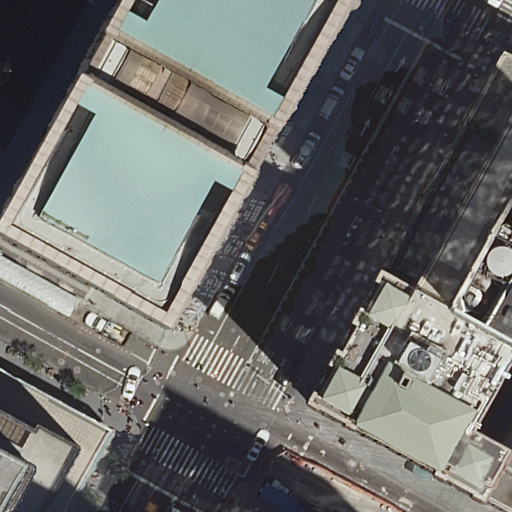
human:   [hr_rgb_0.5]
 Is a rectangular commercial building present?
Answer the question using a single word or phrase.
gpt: yes

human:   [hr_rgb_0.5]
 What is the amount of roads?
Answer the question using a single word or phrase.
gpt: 4

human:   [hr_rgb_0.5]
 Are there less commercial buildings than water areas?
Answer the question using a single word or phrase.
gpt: no

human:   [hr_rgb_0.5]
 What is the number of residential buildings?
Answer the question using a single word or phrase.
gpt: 4

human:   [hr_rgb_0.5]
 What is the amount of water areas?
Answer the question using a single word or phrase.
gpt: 0

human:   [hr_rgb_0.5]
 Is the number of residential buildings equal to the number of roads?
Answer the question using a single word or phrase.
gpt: yes

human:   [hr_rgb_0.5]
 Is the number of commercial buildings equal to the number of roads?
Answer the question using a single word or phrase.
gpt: no

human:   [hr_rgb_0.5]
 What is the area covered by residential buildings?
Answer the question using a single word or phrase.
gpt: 3579m2

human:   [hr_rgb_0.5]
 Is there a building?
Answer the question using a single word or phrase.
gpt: yes

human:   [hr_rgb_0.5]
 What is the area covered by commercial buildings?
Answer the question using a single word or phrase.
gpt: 1m2

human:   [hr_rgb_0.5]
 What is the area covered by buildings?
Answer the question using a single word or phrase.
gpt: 3580m2

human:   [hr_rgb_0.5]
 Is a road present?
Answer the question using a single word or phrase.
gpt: yes

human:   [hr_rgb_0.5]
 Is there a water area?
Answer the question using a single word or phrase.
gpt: no

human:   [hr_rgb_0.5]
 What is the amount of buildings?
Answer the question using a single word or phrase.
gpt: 5

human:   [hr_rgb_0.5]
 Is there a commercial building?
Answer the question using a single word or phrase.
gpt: yes

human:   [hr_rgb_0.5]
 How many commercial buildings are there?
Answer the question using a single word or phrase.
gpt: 1

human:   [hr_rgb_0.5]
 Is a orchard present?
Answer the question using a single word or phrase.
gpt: no

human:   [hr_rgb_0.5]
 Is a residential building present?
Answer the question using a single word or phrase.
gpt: yes

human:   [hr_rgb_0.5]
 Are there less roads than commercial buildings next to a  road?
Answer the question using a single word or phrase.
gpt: no

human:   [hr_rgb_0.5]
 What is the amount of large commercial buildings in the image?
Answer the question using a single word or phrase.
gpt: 0

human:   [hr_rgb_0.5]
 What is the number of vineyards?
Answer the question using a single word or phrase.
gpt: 0

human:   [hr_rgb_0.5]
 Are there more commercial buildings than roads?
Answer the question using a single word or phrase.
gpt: no

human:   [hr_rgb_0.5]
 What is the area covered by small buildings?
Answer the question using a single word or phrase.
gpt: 4m2

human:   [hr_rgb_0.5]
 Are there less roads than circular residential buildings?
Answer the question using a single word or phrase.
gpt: no

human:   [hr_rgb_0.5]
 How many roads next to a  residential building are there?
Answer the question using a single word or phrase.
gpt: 4

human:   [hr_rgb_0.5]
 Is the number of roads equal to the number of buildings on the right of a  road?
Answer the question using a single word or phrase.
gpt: no

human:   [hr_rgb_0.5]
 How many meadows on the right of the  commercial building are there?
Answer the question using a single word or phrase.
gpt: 0

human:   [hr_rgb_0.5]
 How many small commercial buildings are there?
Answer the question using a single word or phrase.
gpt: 1

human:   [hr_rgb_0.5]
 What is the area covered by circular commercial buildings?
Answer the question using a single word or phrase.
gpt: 0m2

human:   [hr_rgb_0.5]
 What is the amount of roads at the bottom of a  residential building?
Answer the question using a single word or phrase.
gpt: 3

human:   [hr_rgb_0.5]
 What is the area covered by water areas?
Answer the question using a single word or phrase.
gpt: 0m2

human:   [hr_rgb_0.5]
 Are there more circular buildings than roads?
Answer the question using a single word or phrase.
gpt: no

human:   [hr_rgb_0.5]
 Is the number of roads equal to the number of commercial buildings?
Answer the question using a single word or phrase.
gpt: no

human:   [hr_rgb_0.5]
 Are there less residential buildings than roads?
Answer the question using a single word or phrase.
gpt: no

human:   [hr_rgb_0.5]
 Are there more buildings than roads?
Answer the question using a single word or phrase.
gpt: yes

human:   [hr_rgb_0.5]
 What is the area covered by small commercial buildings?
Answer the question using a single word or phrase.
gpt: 1m2

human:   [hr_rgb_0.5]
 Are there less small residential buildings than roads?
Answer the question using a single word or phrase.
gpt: yes

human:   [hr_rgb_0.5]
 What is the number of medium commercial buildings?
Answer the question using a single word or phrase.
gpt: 0

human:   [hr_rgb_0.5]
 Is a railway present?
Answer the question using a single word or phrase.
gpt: no

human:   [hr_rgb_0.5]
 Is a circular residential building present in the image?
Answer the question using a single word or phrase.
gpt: no

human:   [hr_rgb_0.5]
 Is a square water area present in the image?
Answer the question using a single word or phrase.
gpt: no

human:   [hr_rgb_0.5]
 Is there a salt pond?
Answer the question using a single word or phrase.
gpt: no

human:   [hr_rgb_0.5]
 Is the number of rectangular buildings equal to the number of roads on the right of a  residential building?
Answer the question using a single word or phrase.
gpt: no

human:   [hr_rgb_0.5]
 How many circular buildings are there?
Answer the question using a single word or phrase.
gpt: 0

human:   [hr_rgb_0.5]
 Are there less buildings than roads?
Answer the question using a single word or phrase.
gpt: no

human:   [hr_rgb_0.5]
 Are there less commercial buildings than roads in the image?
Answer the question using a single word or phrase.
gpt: yes

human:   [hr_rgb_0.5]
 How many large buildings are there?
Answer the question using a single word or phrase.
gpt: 2

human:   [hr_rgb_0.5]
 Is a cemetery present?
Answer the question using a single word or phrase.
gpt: no

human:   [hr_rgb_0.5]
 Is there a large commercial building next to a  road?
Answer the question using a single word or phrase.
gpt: no

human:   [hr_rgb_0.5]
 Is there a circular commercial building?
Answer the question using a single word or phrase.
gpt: no

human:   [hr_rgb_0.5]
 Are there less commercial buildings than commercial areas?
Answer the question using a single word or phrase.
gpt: no

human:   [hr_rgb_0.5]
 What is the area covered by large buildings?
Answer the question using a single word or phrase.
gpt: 3348m2

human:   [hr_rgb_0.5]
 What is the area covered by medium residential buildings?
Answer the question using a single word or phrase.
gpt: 227m2

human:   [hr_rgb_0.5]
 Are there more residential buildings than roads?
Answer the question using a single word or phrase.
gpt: no

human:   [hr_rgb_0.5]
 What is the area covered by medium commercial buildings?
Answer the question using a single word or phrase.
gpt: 0m2

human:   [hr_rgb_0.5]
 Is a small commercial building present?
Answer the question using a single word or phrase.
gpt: yes

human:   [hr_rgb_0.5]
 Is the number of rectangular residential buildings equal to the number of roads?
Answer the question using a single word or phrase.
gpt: no

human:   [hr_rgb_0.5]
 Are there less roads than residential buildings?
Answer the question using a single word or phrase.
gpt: no

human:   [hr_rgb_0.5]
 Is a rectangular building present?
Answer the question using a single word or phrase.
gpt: yes

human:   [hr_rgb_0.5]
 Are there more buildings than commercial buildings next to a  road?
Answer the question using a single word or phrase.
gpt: yes

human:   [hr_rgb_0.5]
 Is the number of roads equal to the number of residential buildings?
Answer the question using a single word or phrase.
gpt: yes

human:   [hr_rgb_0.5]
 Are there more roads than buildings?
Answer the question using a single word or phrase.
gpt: no

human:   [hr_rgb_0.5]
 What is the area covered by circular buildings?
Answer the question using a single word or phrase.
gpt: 0m2

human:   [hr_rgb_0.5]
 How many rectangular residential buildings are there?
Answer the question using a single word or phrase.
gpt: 1